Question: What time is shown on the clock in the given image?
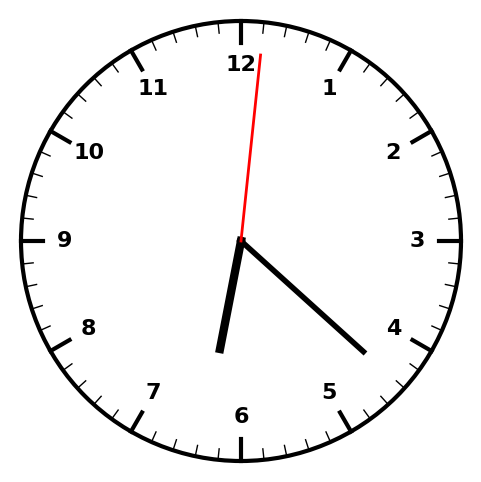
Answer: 06:22:01